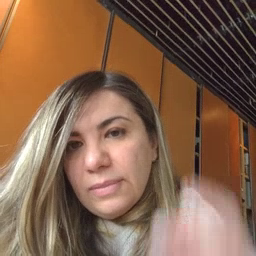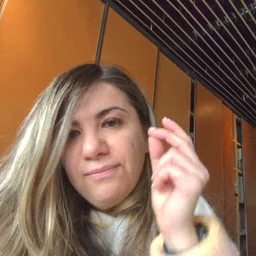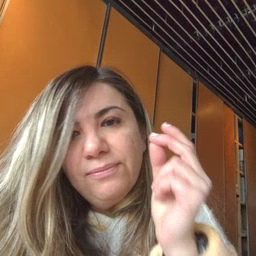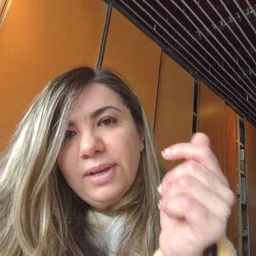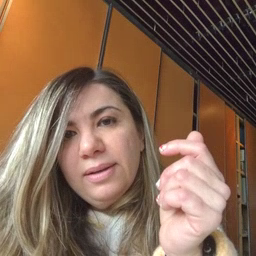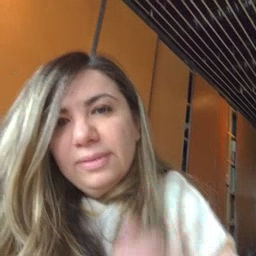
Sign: fast